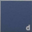
Piece: xx